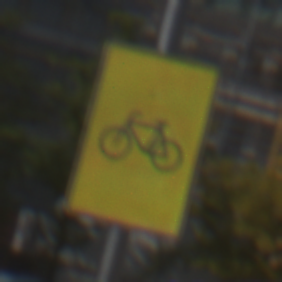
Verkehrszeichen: RadverkehrOhnePfeilsymbol
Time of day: MorningAfternoon
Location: Outdoor (Urban)
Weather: Clear
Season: NotSpecified
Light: Natural